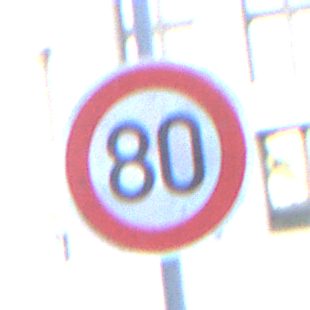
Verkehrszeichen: Geschwindigkeit80
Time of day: SunriseSunset
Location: Outdoor (Urban)
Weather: Clear
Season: NotSpecified
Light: Natural